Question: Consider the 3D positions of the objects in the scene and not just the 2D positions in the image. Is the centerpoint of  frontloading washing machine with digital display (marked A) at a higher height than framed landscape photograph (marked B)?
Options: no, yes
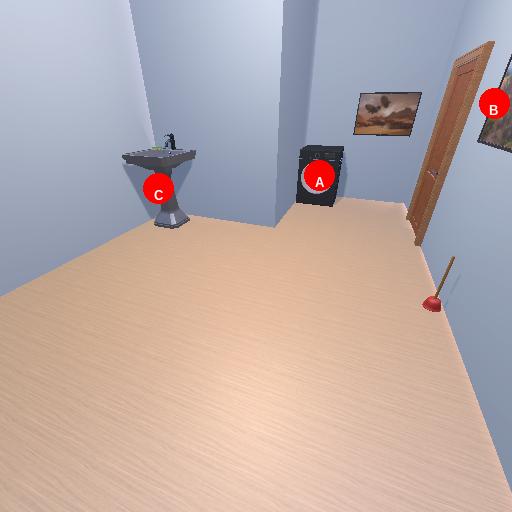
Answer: no